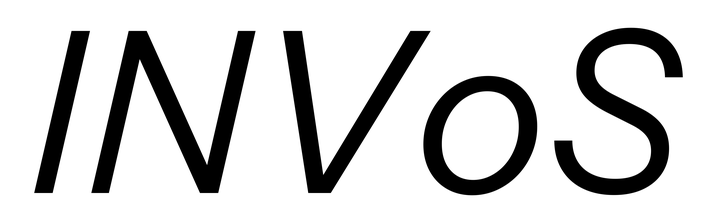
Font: InstrumentSans-Italic_Italic